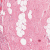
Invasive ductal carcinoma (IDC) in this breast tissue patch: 0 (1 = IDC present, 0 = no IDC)